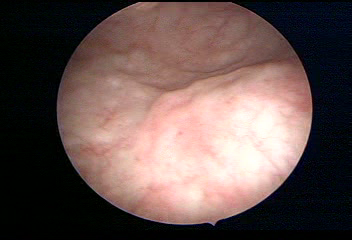
Modality: WLC
Class: Normal mucosa
Bladder cancer association: No